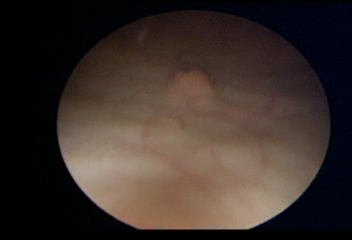
Modality: WLC
Class: Malignant
Subclass: LowGradePapillary
Lesion: L1
Stage: Ta
Morphology: Papillary
Bladder cancer association: Yes
Annotated structures: Tumor, Tumor